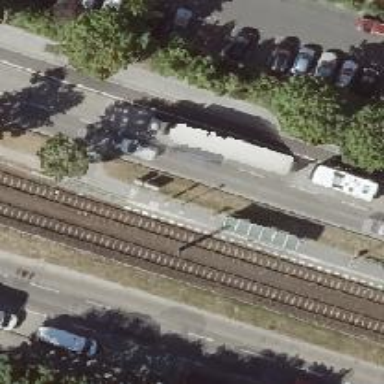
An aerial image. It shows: Tram stop.